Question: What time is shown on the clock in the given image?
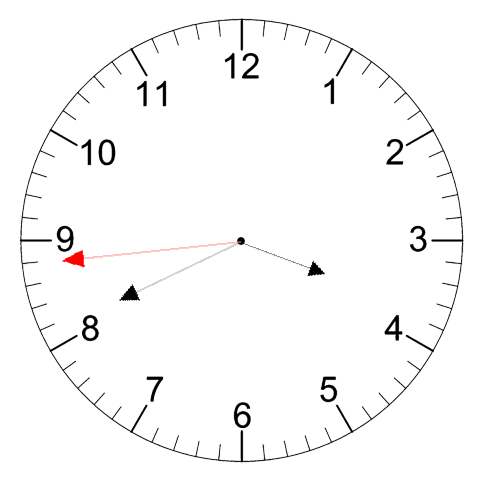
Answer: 03:40:44